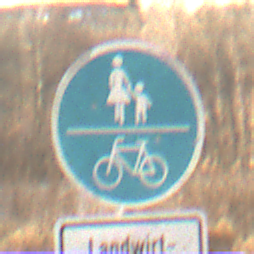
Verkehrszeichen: GemeinsamerGehUndRadweg
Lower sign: BesondereFahrzeugeUndTransportgueter6
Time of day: SunriseSunset
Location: Outdoor (Nature)
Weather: PartlyCloudy
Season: NotSpecified
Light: Natural